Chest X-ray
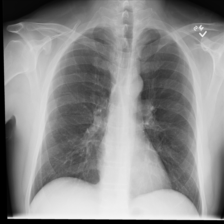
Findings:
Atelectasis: negative
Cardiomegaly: negative
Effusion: negative
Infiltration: negative
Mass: negative
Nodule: negative
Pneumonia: negative
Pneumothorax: negative
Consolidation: negative
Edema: negative
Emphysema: negative
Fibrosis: negative
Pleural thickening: negative
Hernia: negative